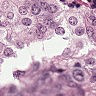
Metastatic tissue present: yes